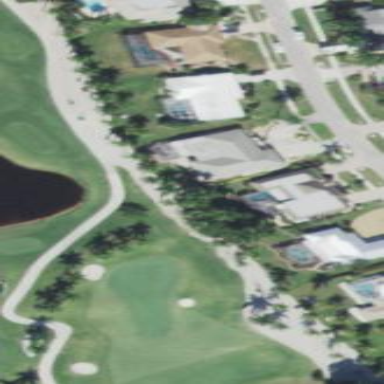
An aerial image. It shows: Sandy area is golf bunker.